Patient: sex F, age 33
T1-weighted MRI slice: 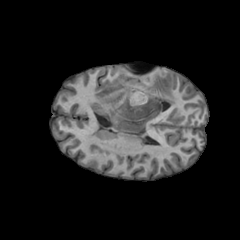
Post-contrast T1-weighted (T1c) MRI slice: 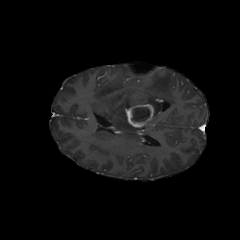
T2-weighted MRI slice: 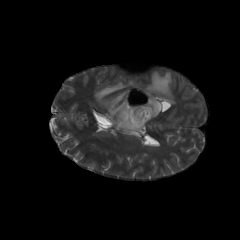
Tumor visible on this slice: yes
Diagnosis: Glioblastoma, IDH-wildtype
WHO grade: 4